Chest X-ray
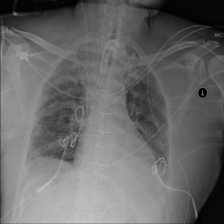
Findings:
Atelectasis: negative
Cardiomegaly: negative
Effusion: positive
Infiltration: positive
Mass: negative
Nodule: negative
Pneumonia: negative
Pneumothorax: negative
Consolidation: negative
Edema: negative
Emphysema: negative
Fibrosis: negative
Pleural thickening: negative
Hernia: negative